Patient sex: M
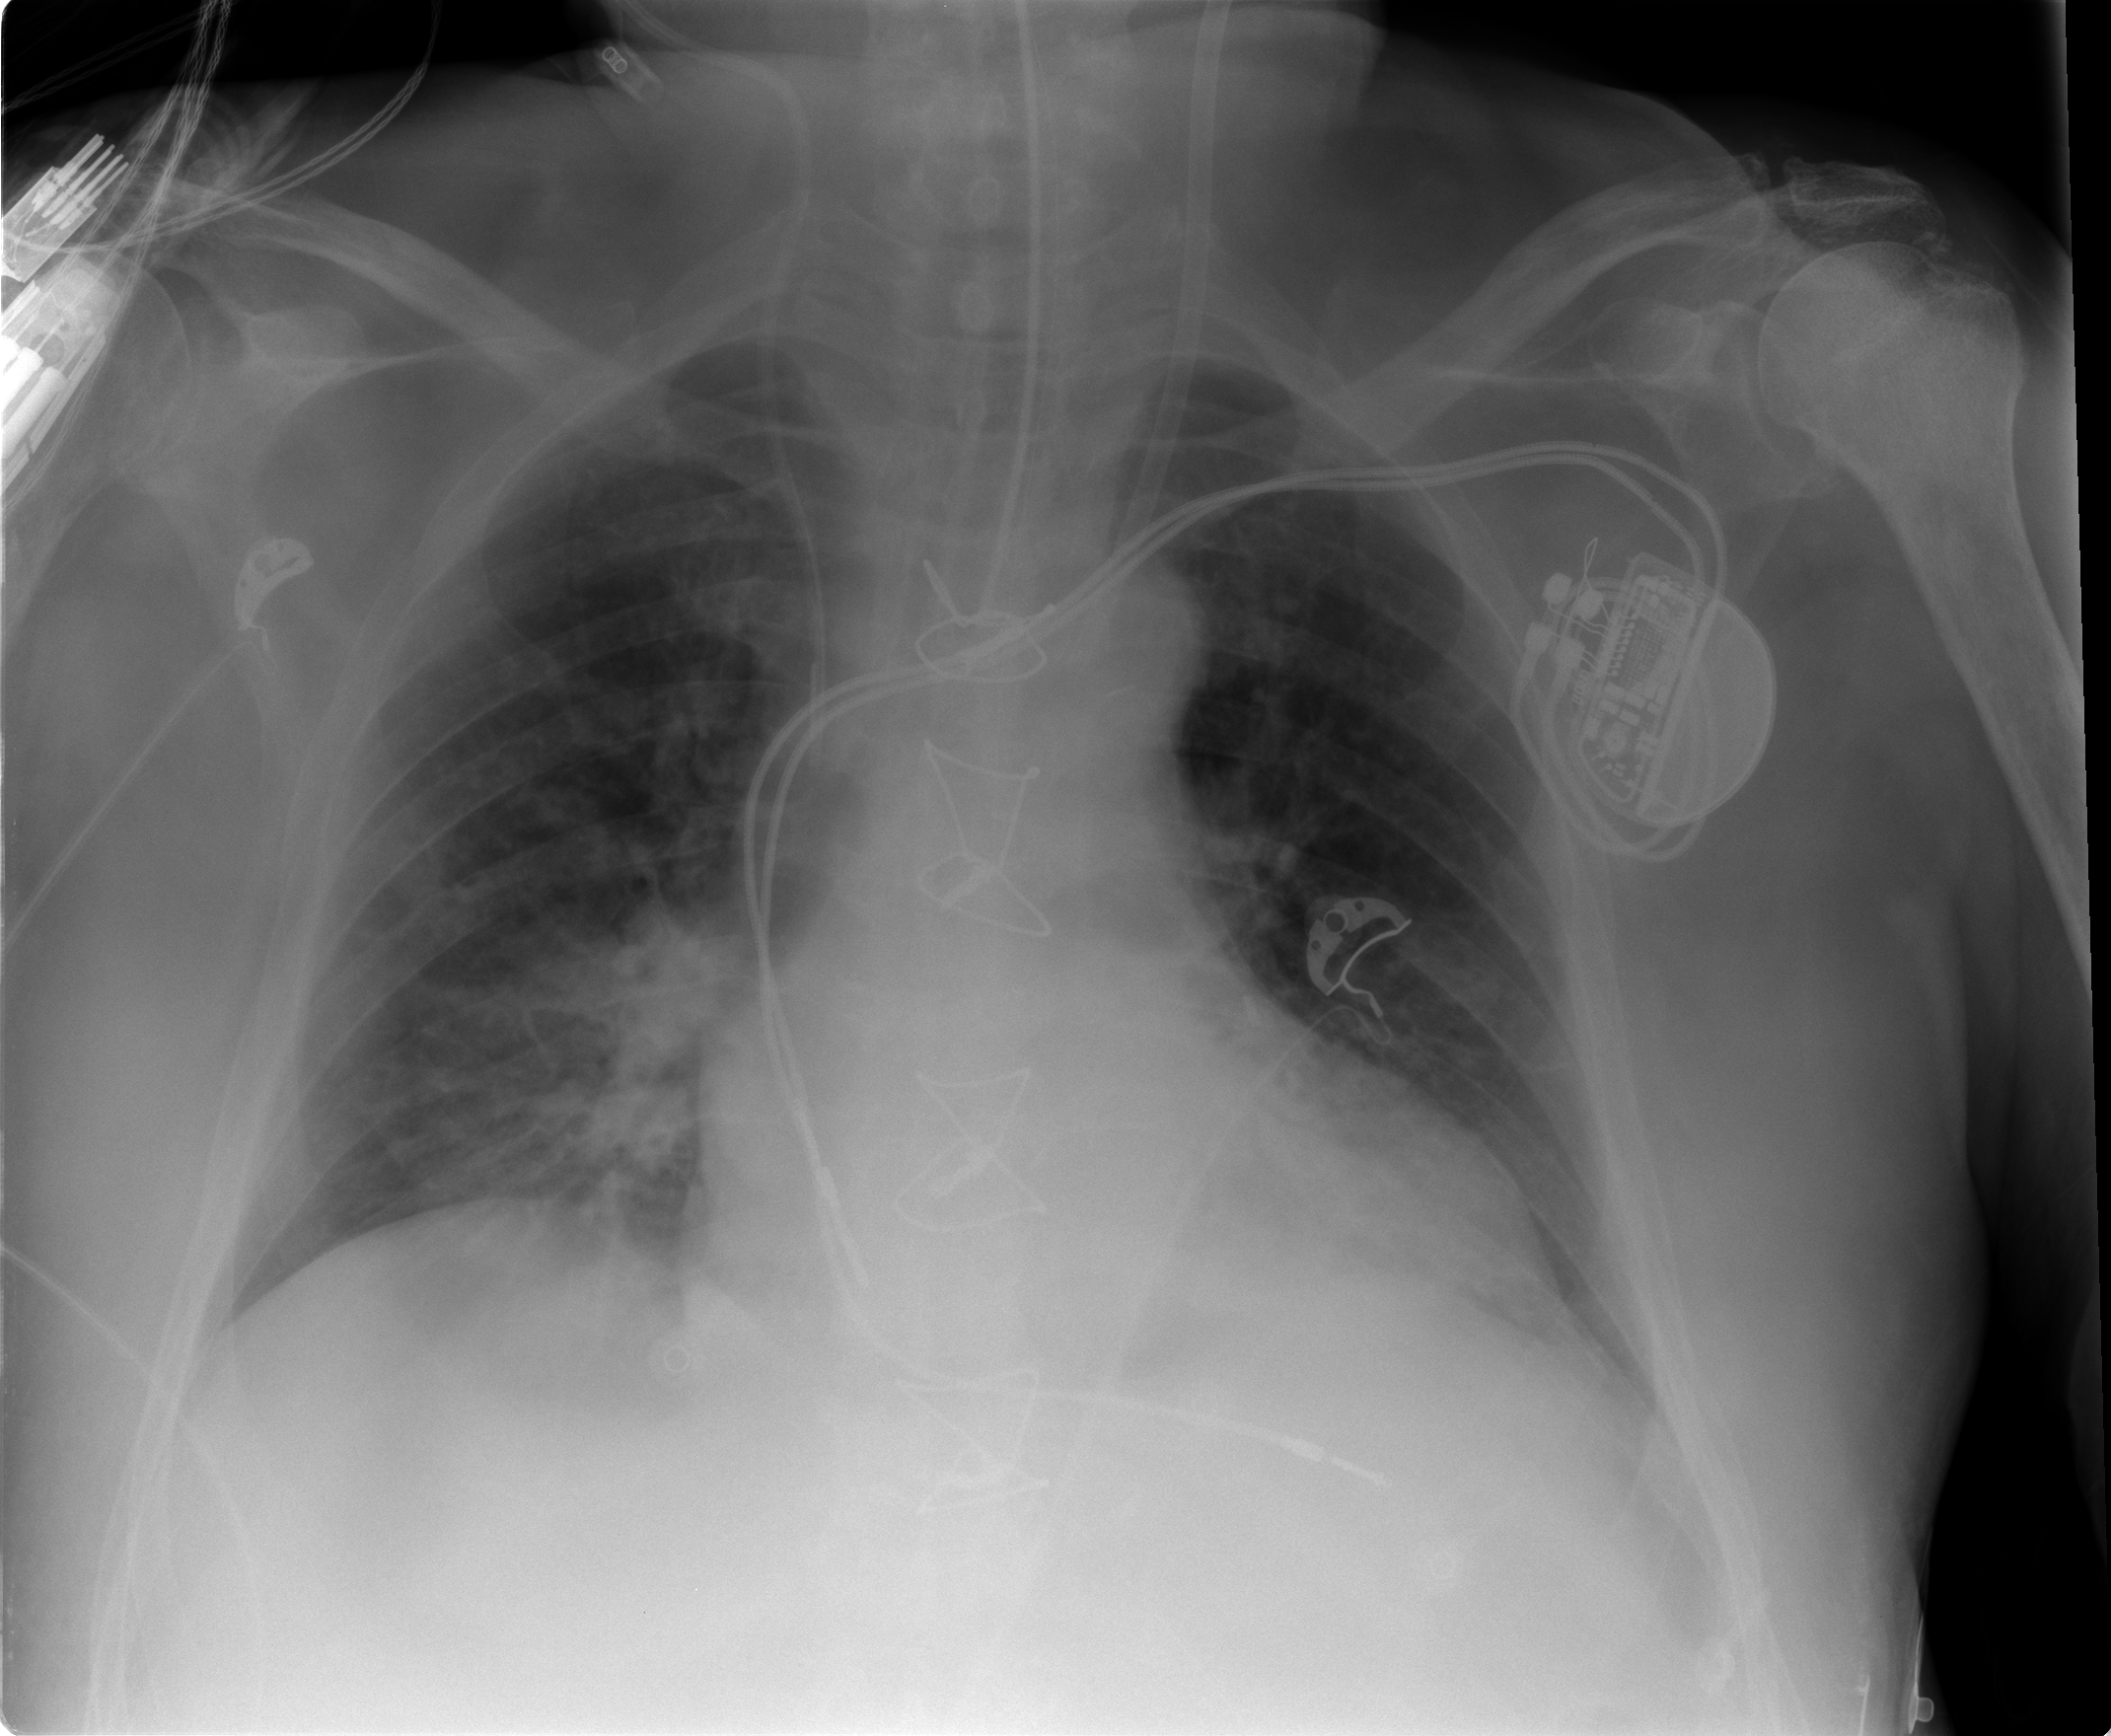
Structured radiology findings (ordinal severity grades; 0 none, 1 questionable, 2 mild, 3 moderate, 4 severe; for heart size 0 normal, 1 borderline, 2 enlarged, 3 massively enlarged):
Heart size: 2
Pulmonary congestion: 2
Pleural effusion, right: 0
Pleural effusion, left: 0
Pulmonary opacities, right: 2
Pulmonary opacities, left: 0
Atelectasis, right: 0
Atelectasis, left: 0